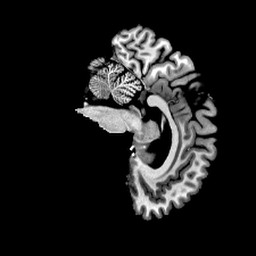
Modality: T1w
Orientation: sagittal
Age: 24
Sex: female
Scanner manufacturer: siemens
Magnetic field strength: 6.98 T
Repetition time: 6 s
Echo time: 0.00302 s